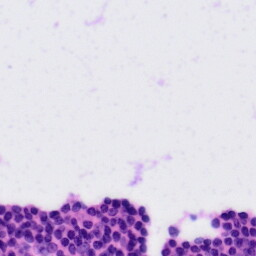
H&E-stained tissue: Tonsil